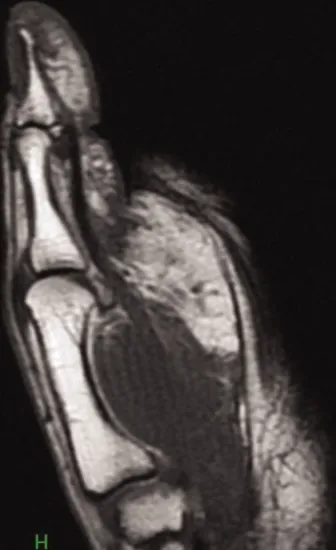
Clinical findings and MRI images. (B) T1-weighed magnetic resonance image shows tumor with normal intensity.
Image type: radiology (mri)